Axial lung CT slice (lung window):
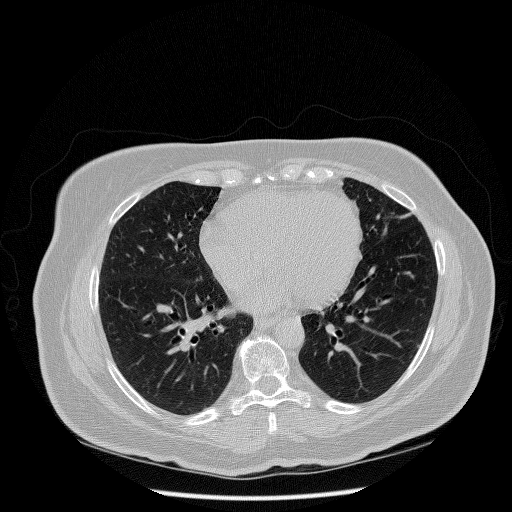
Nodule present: no